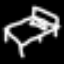
Label: bed